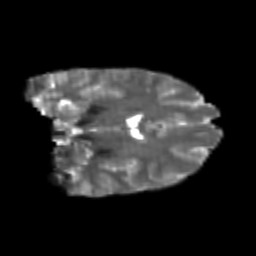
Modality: T2w
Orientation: coronal
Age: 22
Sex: female
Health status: healthy
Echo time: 0.074 s